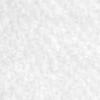
Label: no_change